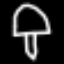
Label: mushroom